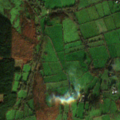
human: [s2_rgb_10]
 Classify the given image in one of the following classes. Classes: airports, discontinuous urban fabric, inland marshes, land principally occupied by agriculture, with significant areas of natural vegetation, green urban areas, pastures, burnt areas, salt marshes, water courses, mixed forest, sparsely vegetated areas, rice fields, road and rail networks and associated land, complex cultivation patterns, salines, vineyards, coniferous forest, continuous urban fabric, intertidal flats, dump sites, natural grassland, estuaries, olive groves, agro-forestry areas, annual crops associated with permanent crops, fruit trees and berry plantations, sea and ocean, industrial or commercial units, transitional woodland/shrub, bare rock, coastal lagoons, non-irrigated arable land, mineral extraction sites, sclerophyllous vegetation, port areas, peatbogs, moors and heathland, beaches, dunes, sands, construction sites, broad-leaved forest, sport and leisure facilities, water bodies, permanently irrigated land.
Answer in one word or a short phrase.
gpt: pastures, coniferous forest